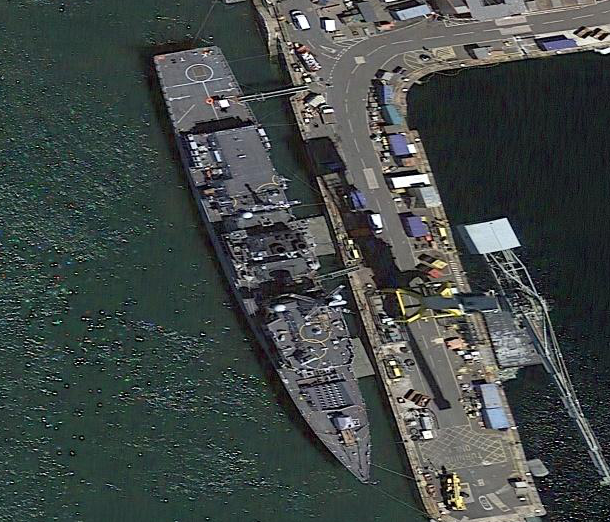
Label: Type_45_destroyer